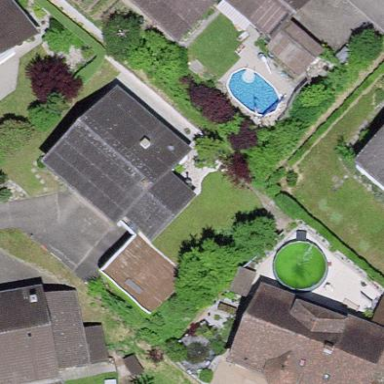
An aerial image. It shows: Building with tiled roof.